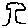
Label: tree